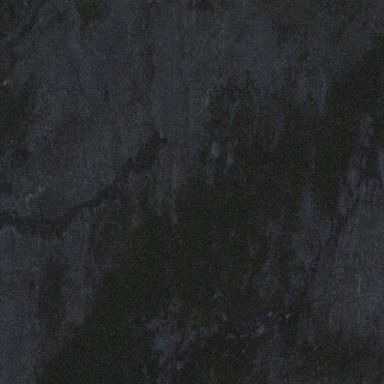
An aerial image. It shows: Landscape of bare rock.